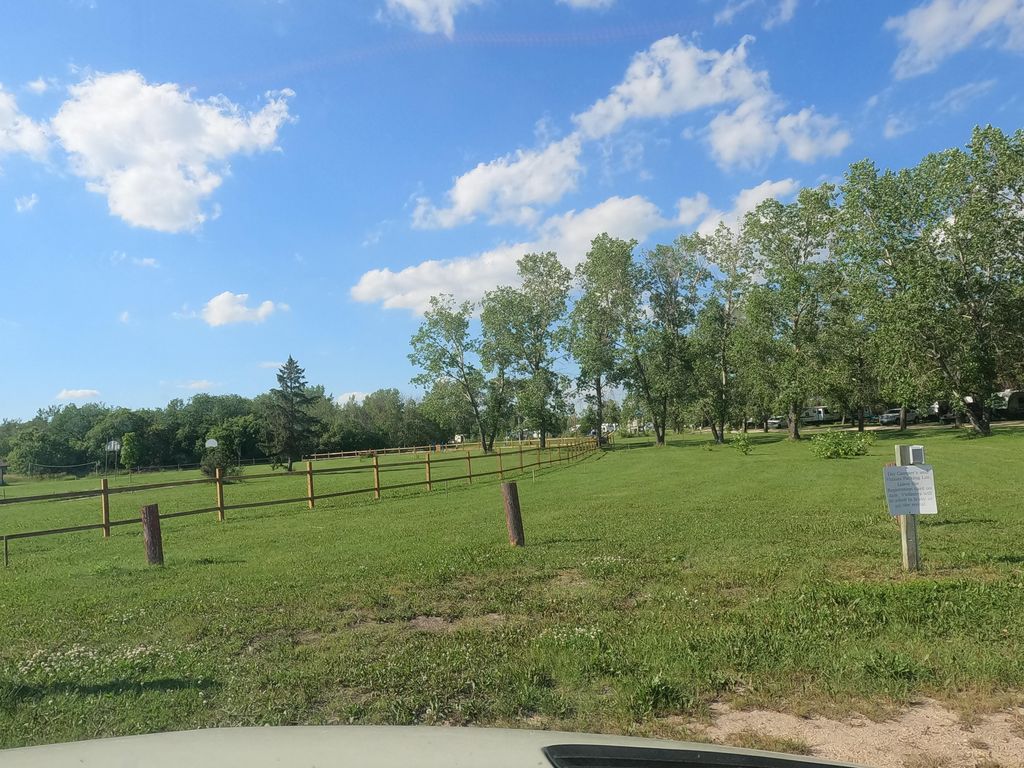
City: winnipeg